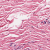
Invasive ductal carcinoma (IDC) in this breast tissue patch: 0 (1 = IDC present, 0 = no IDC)